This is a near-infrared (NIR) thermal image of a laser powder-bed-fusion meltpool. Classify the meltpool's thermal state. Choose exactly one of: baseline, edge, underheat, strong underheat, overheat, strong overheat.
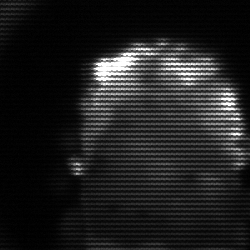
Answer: baseline